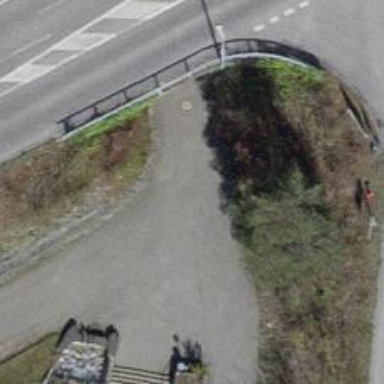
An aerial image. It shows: Tunnel for cycleway with asphalt surface.